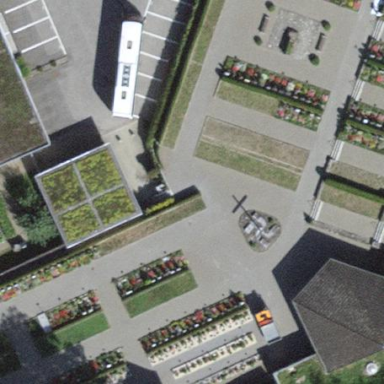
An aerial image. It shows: Cemetery.